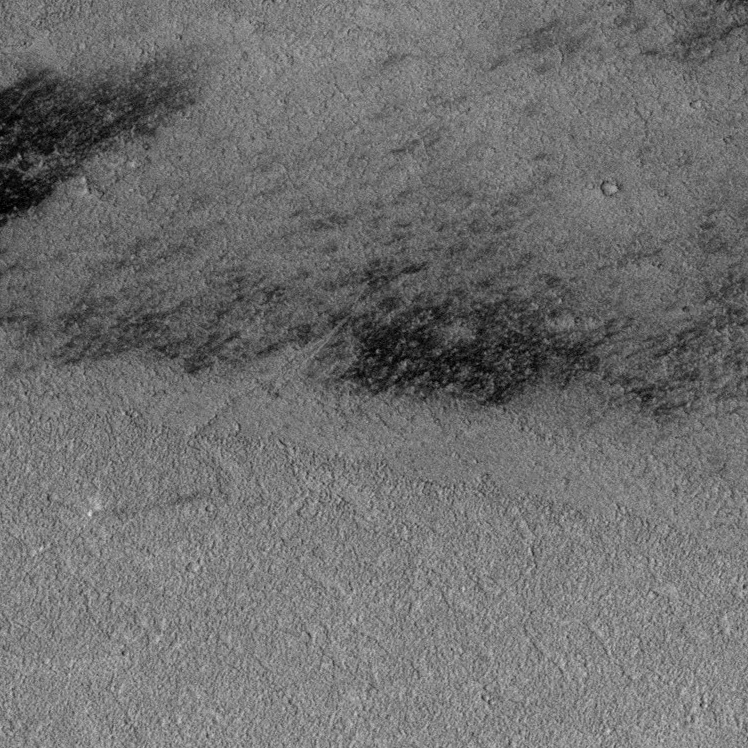
Label: dustdevil